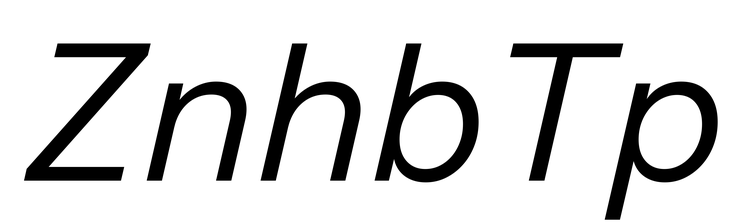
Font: InstrumentSans-Italic_Italic